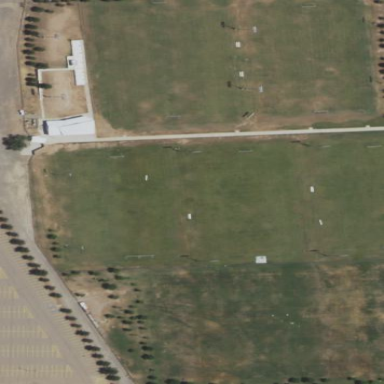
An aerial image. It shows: Soccer pitch for leisureland activities.